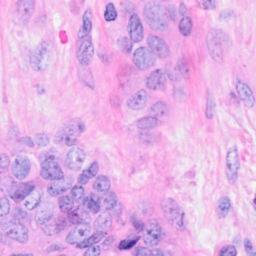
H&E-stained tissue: Breast